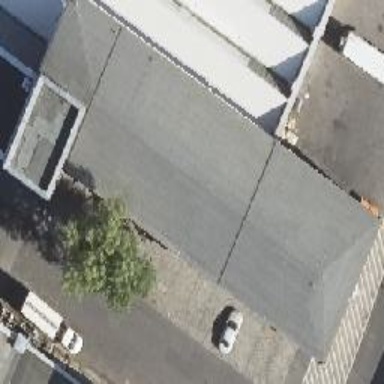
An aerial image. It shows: Building with flat roof.